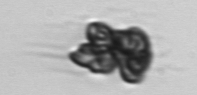
Label: Corymbellus